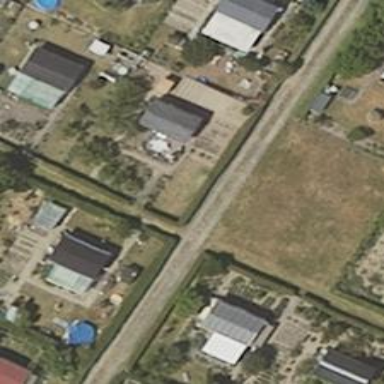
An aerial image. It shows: Path with tracktype grade4.